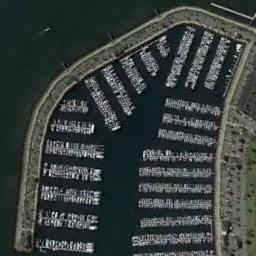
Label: harbor